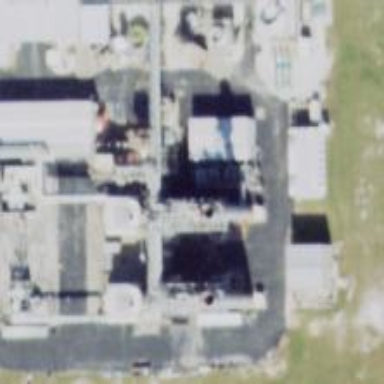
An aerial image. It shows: Gas turbine generator.